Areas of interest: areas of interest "Liaoning Petroleum and Petrochemical University"
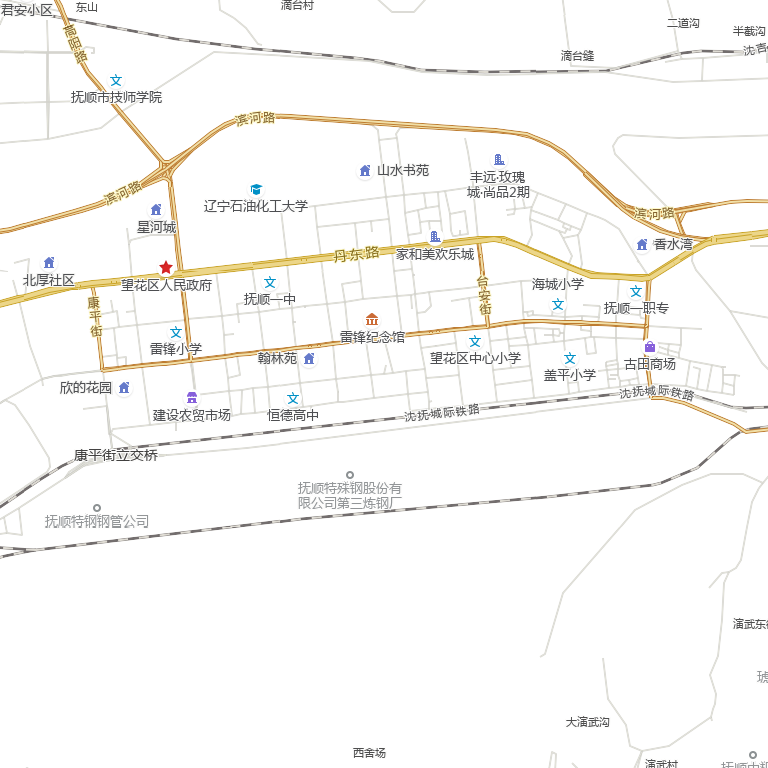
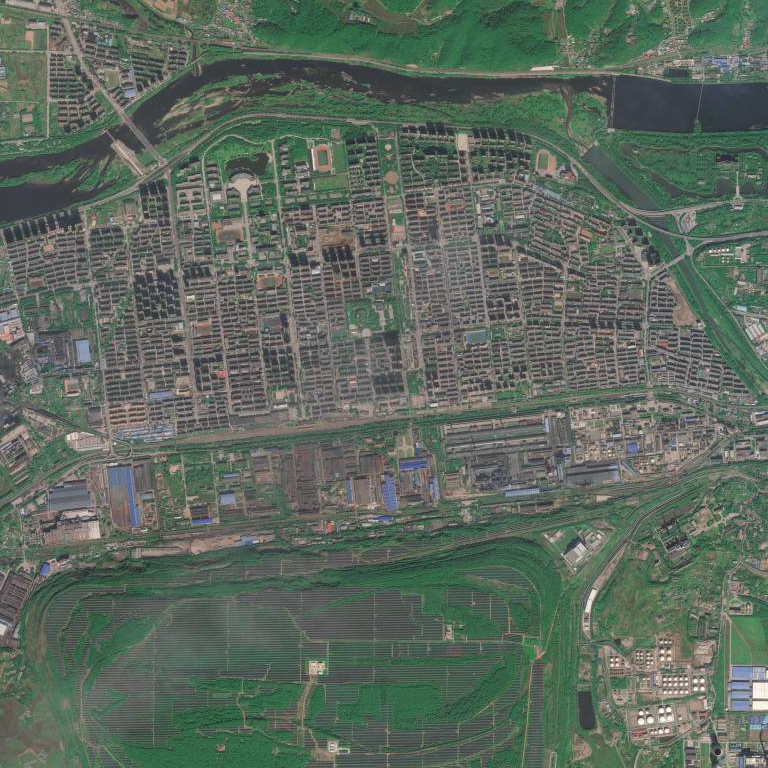